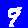
Digit: 9